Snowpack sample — Loveland Pass, Silver Plume, Colorado, USA (2/11/26, 12:00 PM MST)
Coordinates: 39.663, -105.886
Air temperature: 35 °F
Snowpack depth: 82 cm
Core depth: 10 cm
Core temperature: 17.6 °F
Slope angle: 13°, slope face: 12°
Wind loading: high
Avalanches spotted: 1
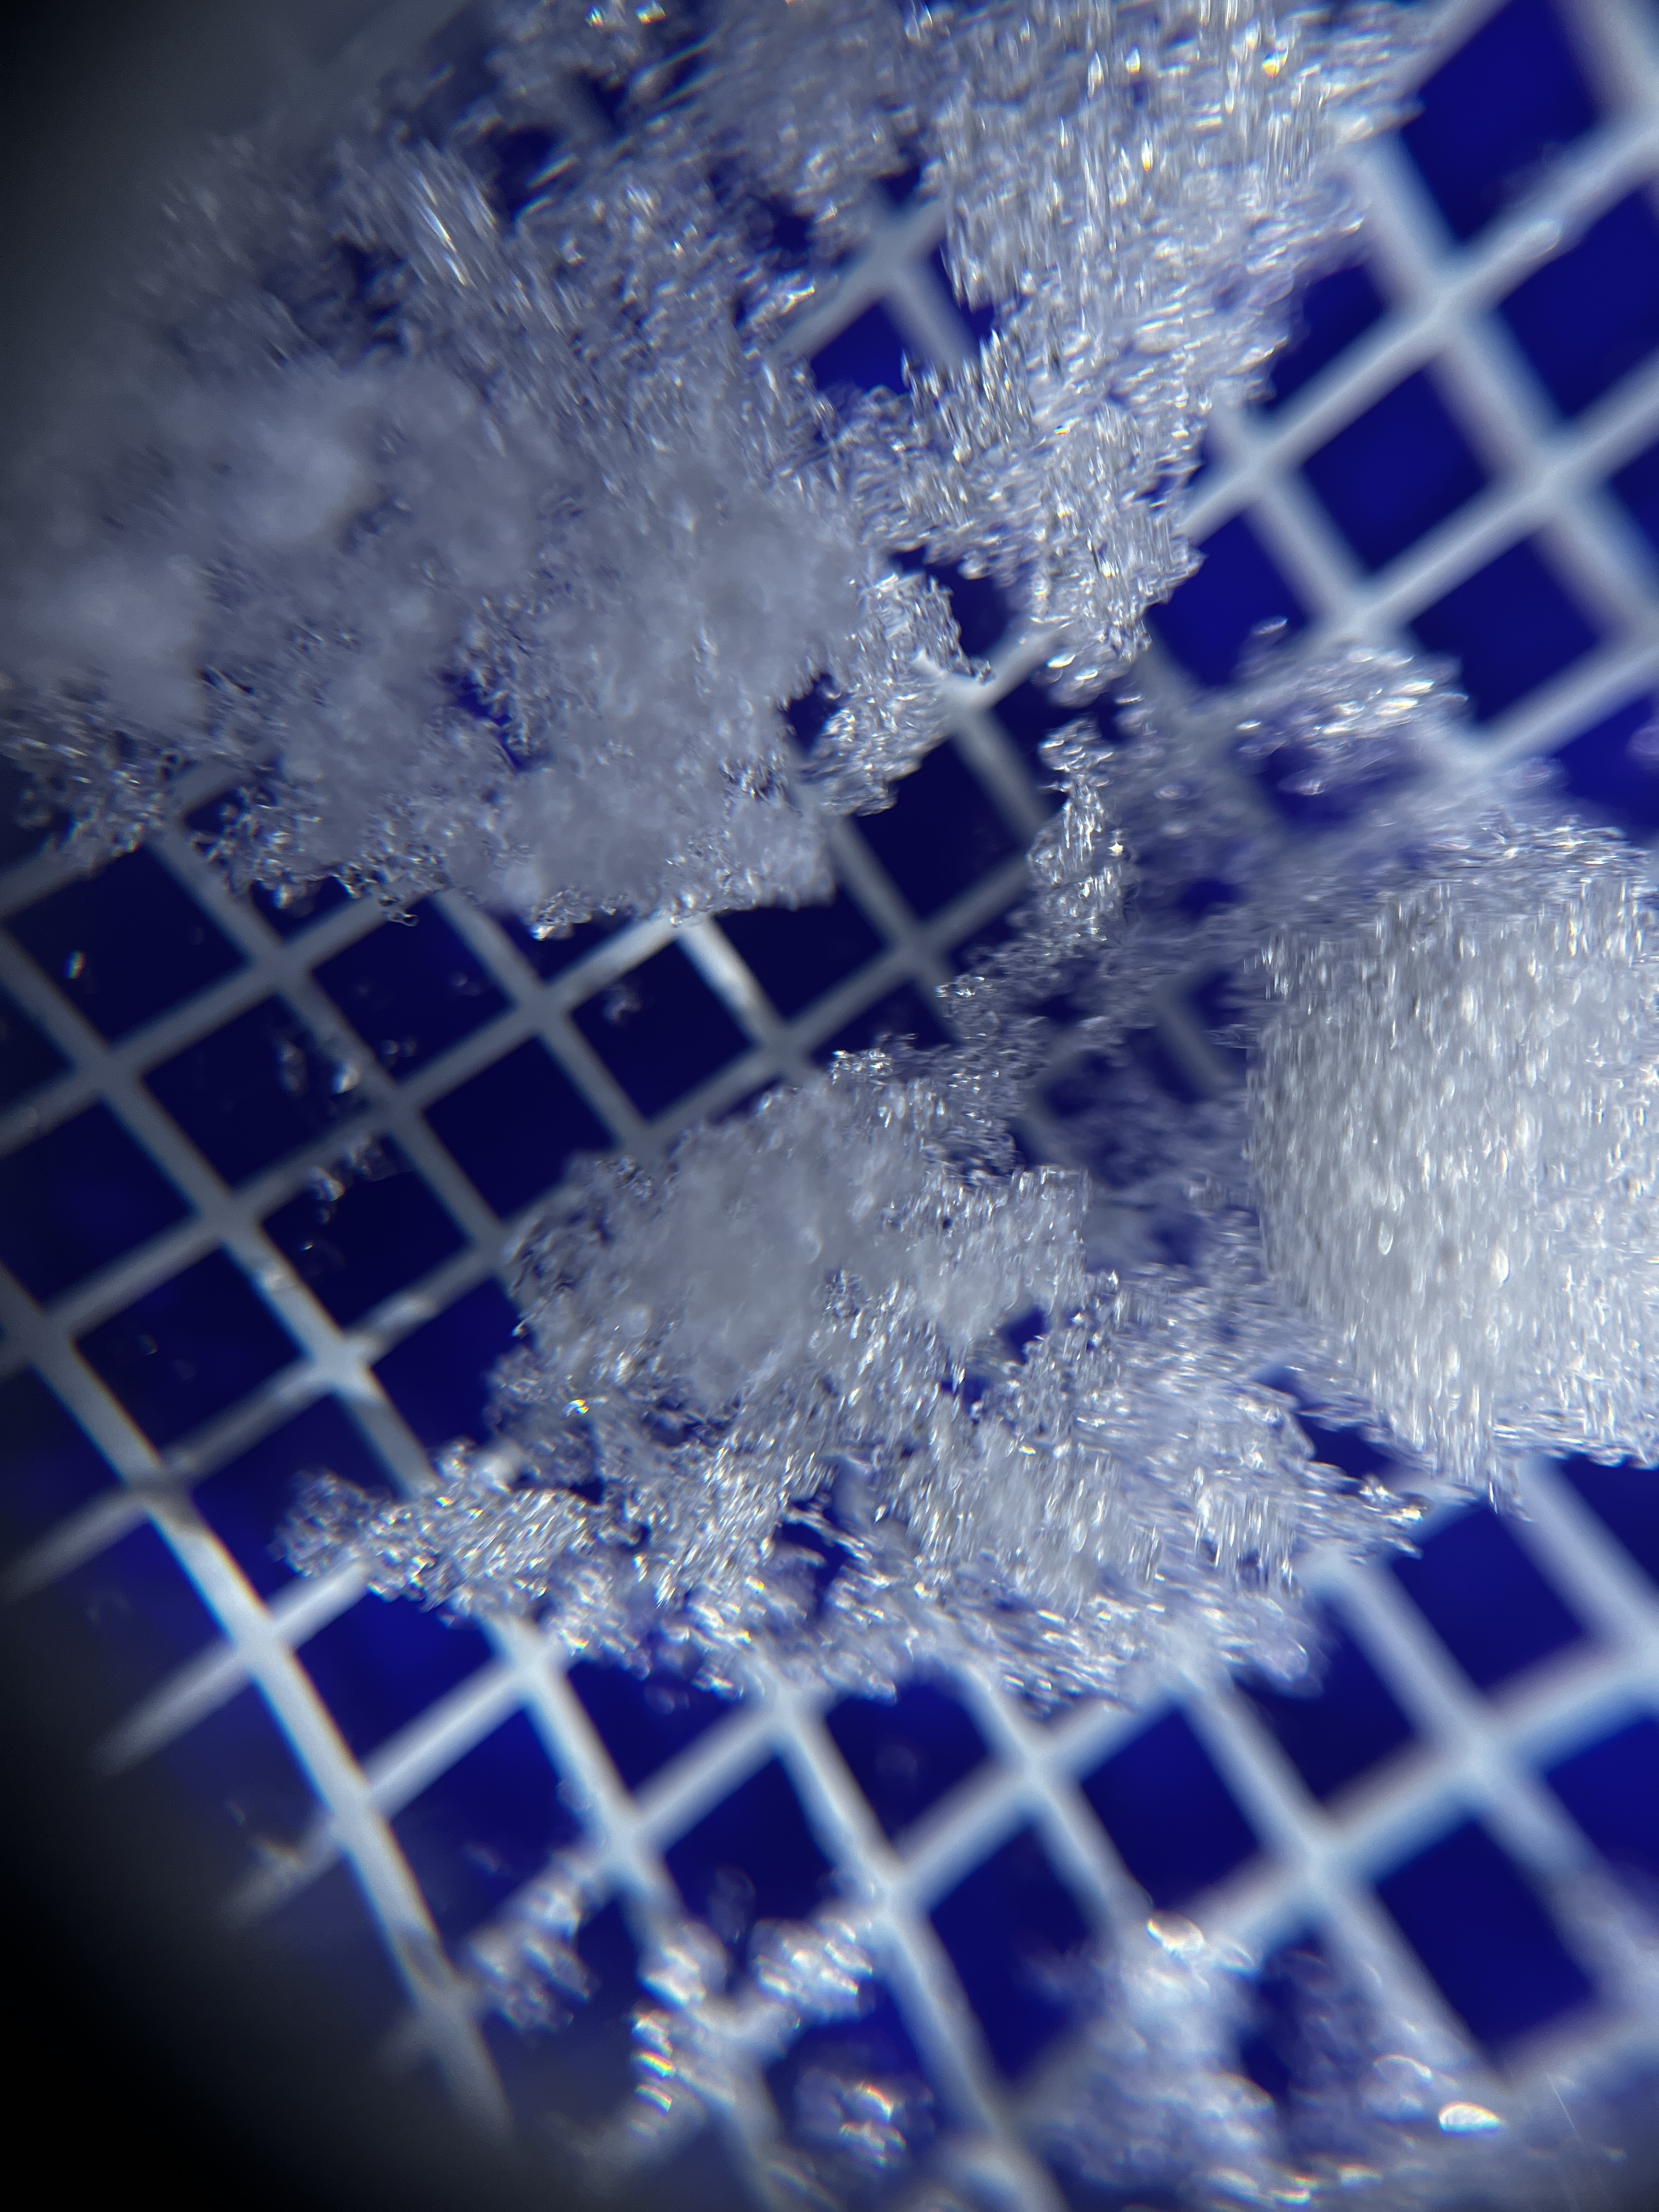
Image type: magnified_profile
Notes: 1 small avalanche spotted on the north side of the bowl, lots of wind loading